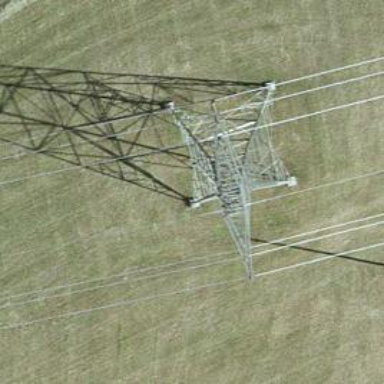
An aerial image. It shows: Towering power structure.